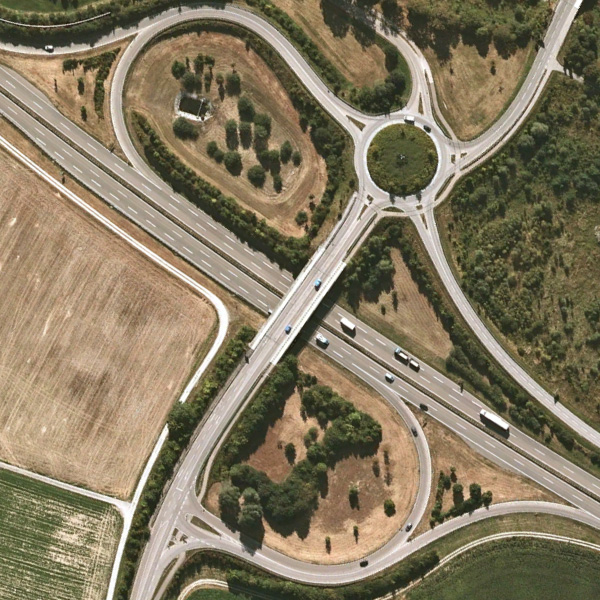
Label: Viaduct